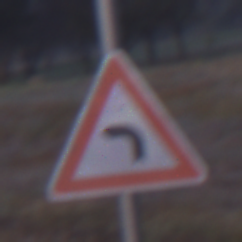
Verkehrszeichen: KurveLinks
Umgebung: Outdoor, Nature
Tageszeit: SunriseSunset
Wetter: Clear
Licht: Natural
Jahreszeit: NotSpecified
Kontrast: LowContrast